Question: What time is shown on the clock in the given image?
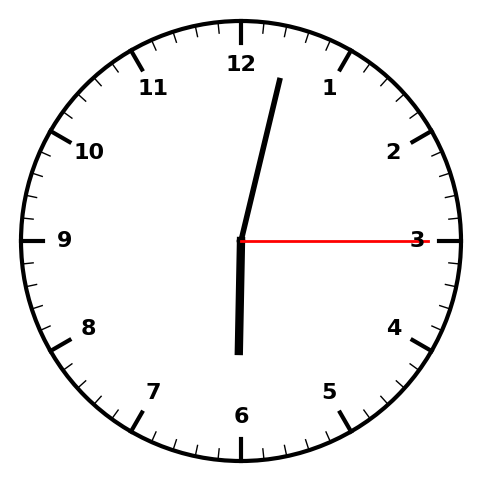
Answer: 06:02:15